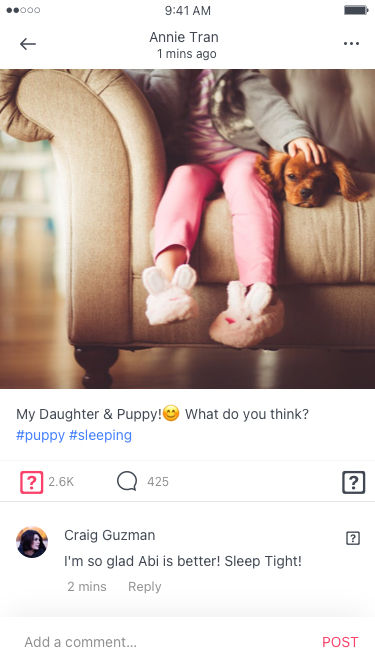
Text in this UI design:
2.6K
425
My Daughter & Puppy!😊 What do you think? #puppy #sleeping
20 minutes ago
Craig Guzman
3
2m
Reply
View replies (16)
I'm so glad Abi is better! Sleep Tight!
I'm so glad Abi is better! Sleep Tight!
Mary Cain
25
2m
Reply
View replies (16)
Add a comment…